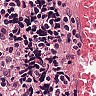
Metastatic tissue present: no